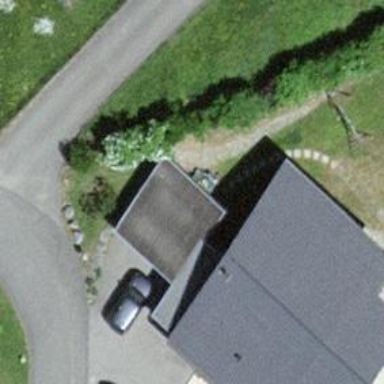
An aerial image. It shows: Simple and straightforward house.